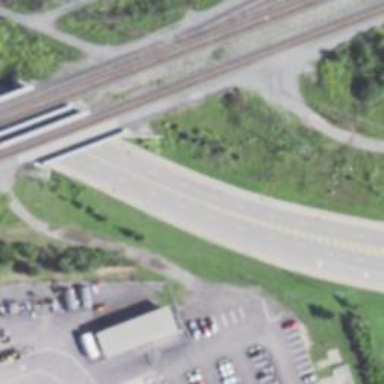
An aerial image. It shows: Historic abandoned railway bridge.